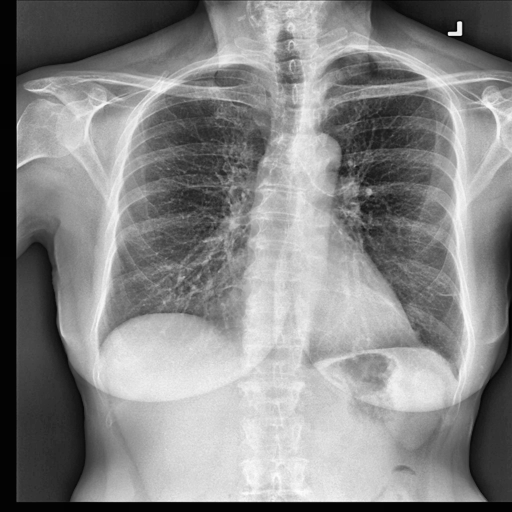
Finding: NORMAL